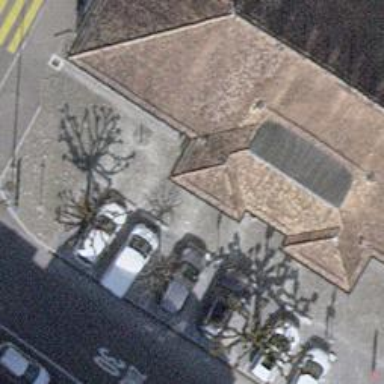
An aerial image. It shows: Library.